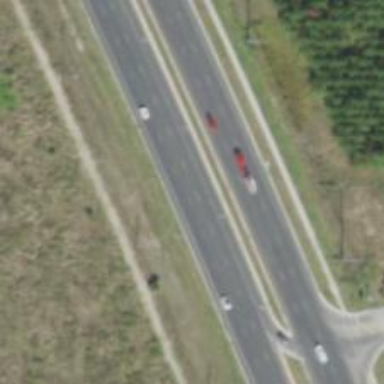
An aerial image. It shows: Asphalt road classified as trunk highway.